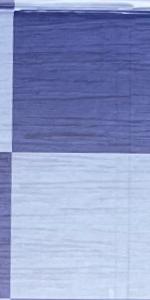
Label: Empty